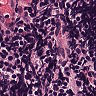
Metastatic tissue present: no